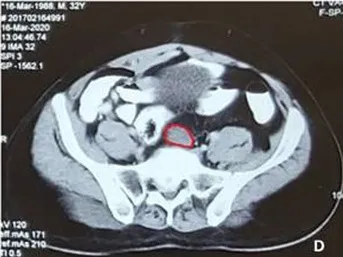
(D) CECT shows presacral deposit.
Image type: radiology (ct)